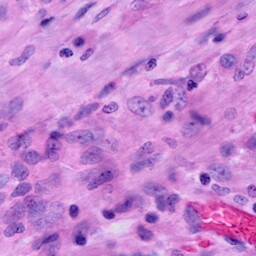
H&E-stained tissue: Ovarian